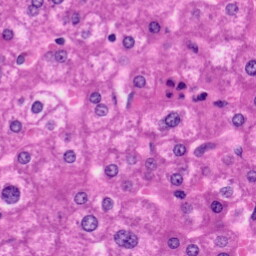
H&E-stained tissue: Liver